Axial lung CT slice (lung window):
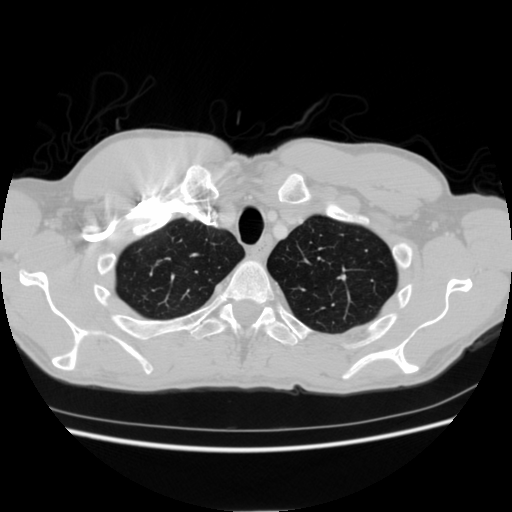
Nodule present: no